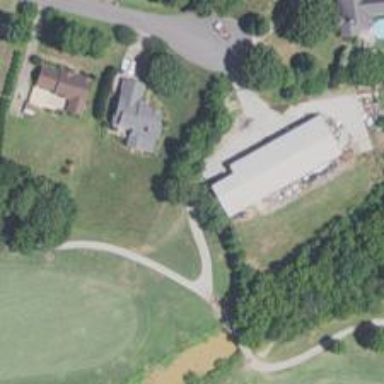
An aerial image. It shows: Path for both road and golf.